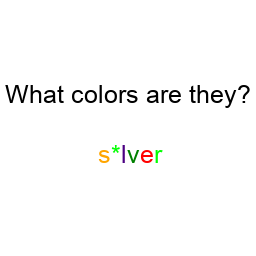
Color: orange, lime, indigo, green, red, lime
Color name shown: silver
Background color: white
Question text color: black